Interaction volume radius: 5 \u00c5
Interaction volume height: 15 \u00c5
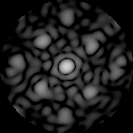
Disorder parameter: 0.496